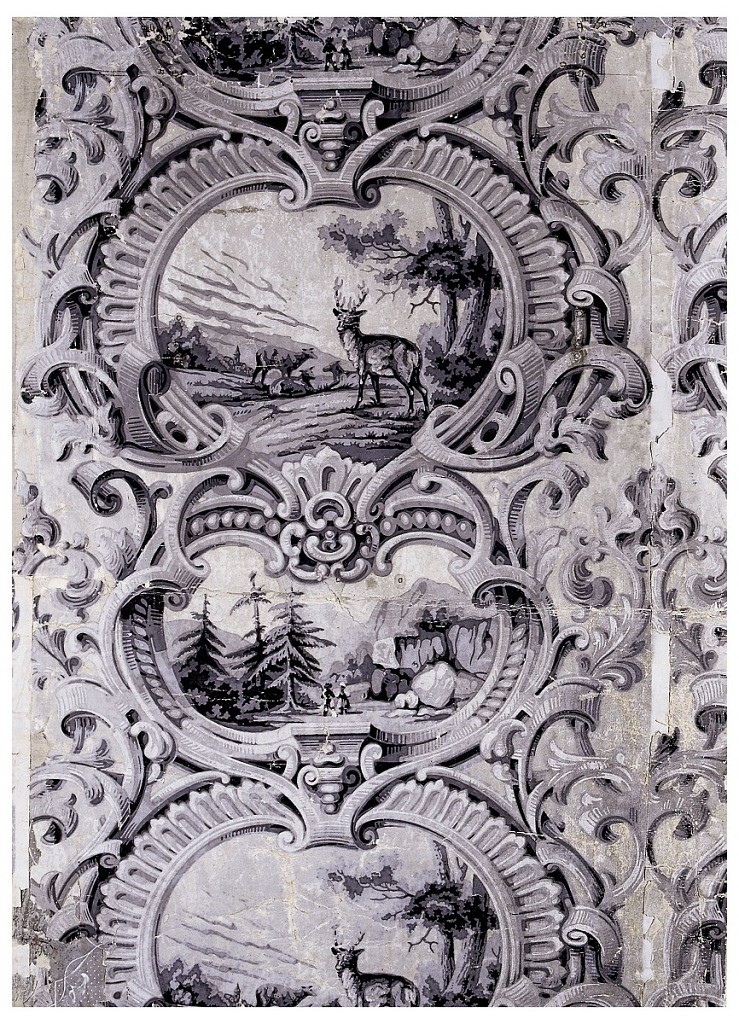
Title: Sidewall
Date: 1840–60
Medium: Block-printed
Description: Scrollwork enframing landscape with stag and mountains, printed in grisaille on gray ground.